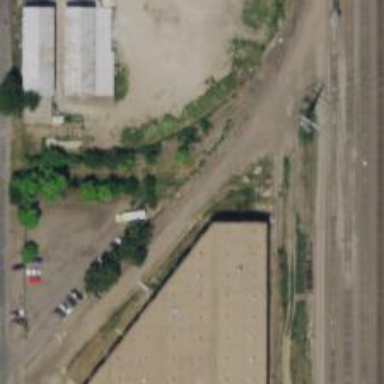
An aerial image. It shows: Disused railway yard.